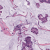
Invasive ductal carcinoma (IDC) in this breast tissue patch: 1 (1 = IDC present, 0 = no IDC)